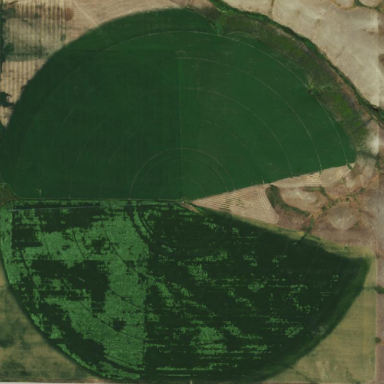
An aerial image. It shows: Farmland with pivot irrigation system.